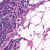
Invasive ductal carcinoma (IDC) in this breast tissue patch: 1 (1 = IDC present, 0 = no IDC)